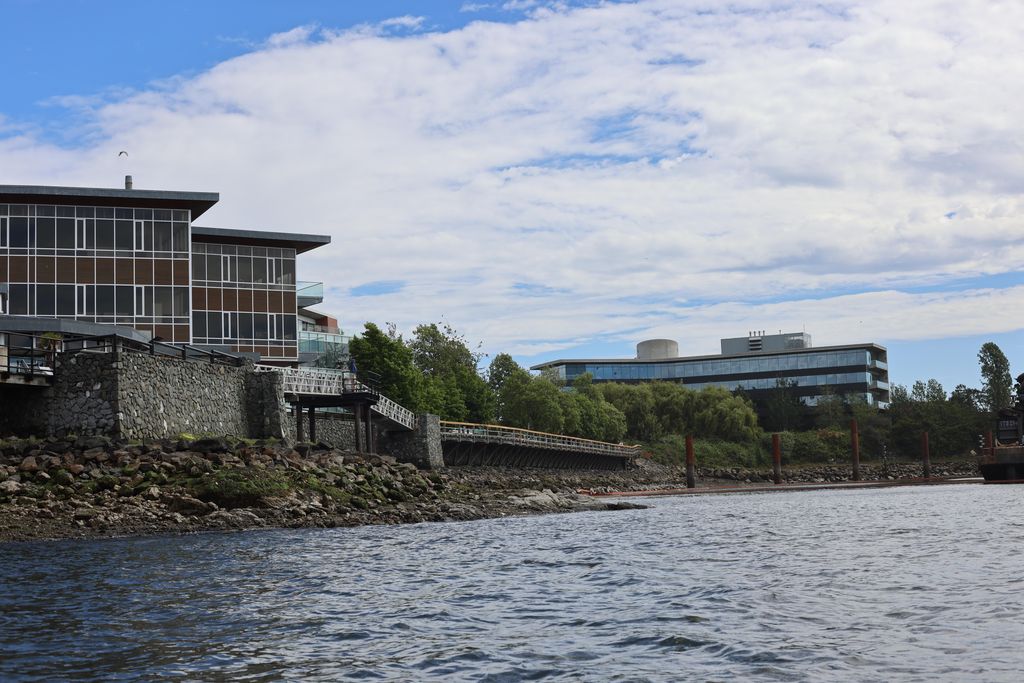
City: victoria